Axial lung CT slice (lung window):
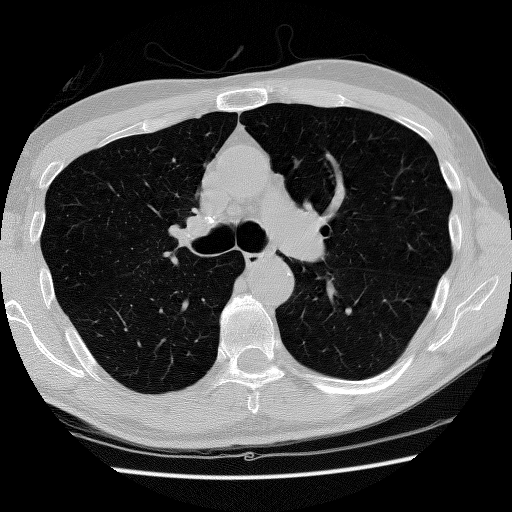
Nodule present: no